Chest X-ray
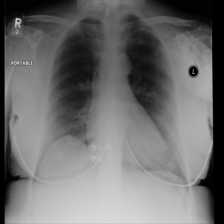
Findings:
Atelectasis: negative
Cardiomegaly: negative
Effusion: negative
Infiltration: negative
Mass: negative
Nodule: negative
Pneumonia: negative
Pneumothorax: negative
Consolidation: negative
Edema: negative
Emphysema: negative
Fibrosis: negative
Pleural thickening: negative
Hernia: negative